Aerial crown-view tile of a tropical tree (Barro Colorado Island, Panama), acquired 20250124:
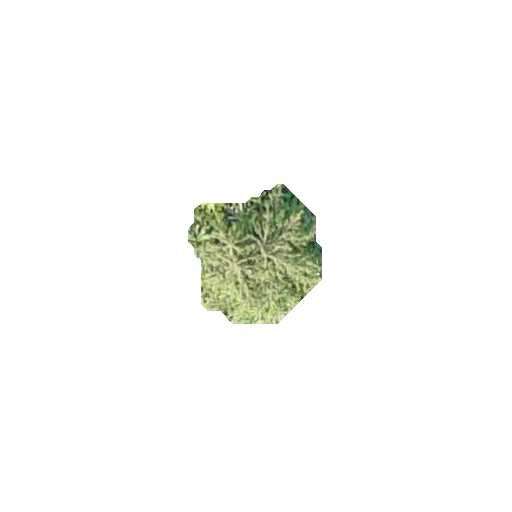
Species: Quararibea stenophylla
GBIF accepted scientific name: Quararibea stenophylla
Crown area: 20.393 m²